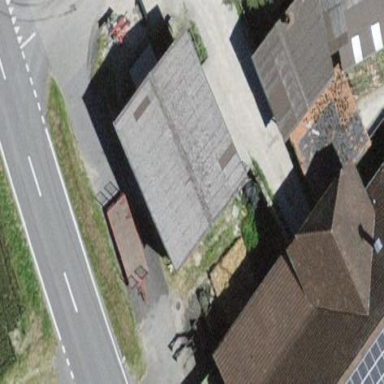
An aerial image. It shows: Rural barn.